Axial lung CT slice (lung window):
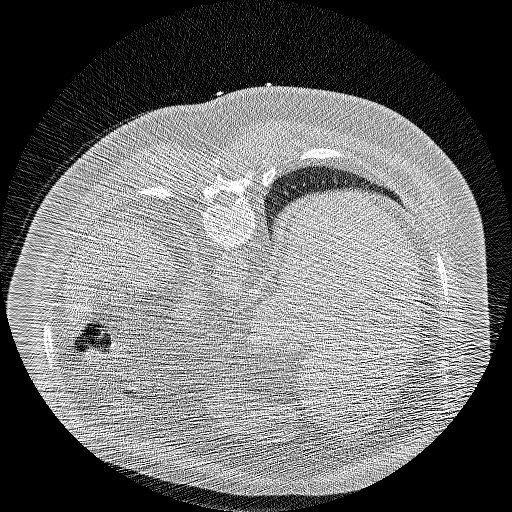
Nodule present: no